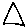
Label: triangle